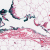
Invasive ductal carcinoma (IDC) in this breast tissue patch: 0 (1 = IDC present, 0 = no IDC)